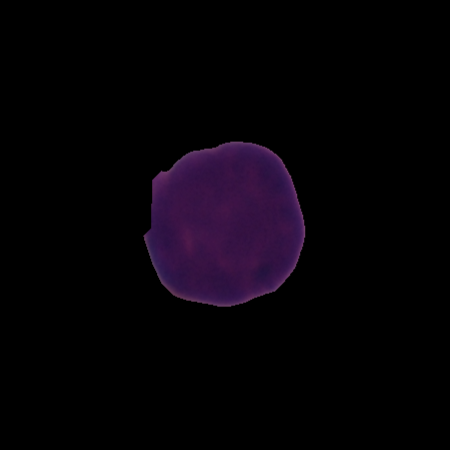
Label: healthy